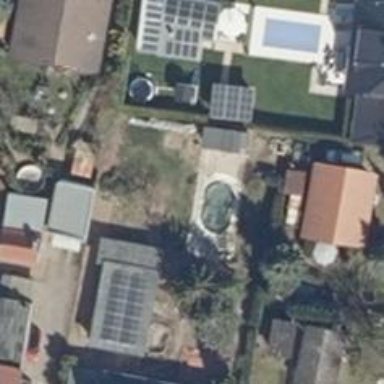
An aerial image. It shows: Swimming pool located in leisure land.